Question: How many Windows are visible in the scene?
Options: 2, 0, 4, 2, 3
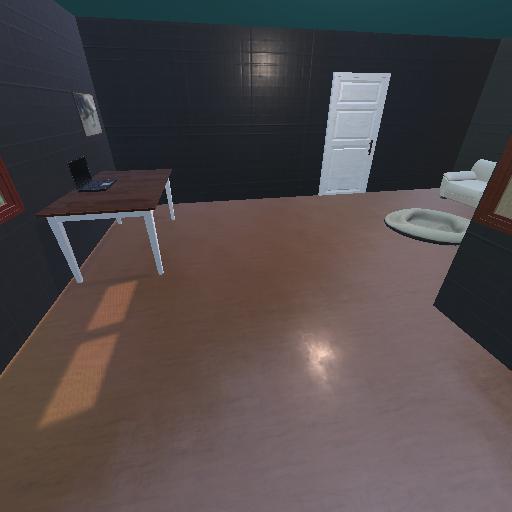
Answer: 2